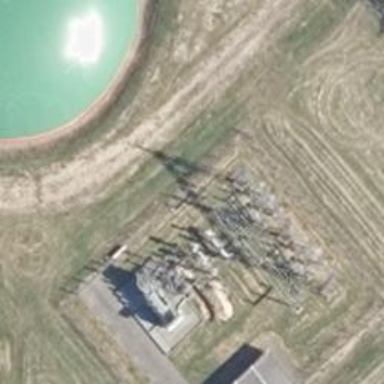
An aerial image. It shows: Power line with 3 cables. It uses busbar.